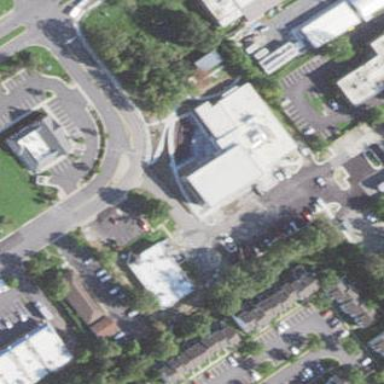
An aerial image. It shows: Community centre building.